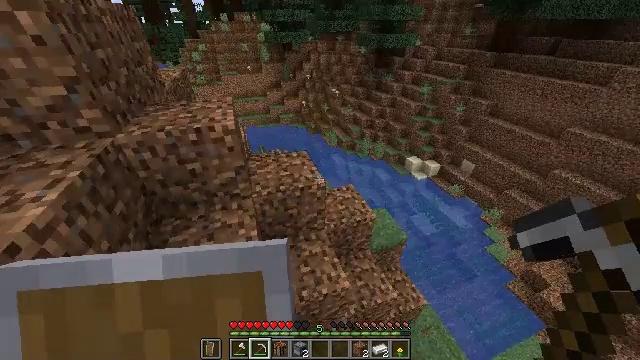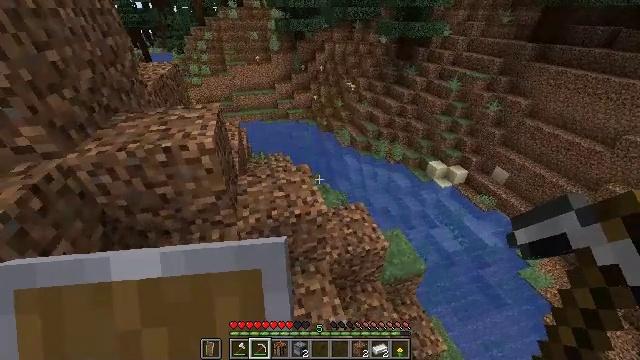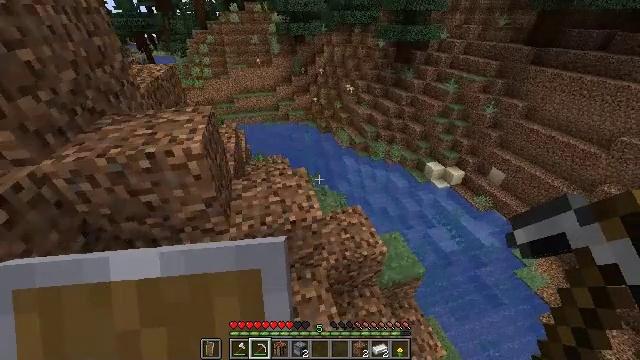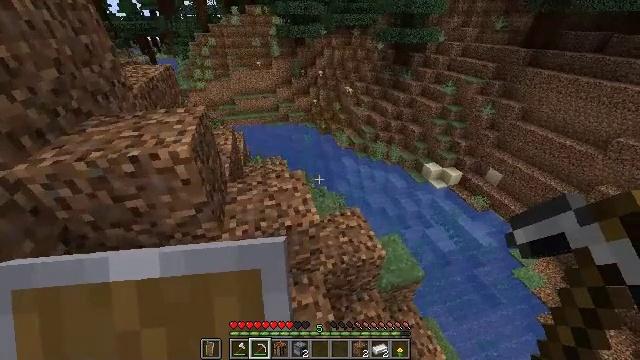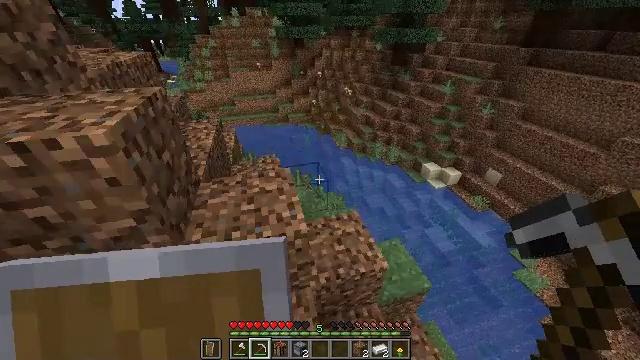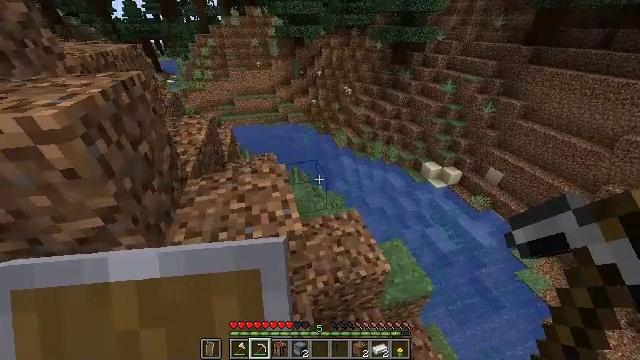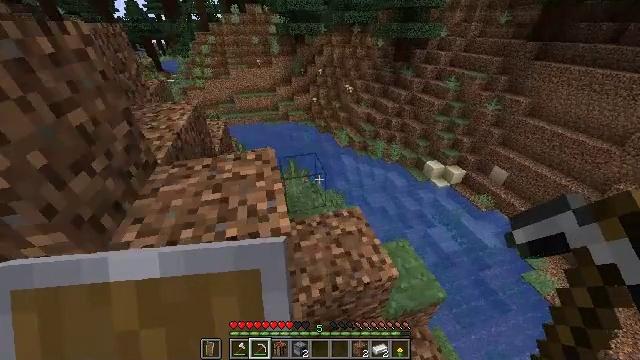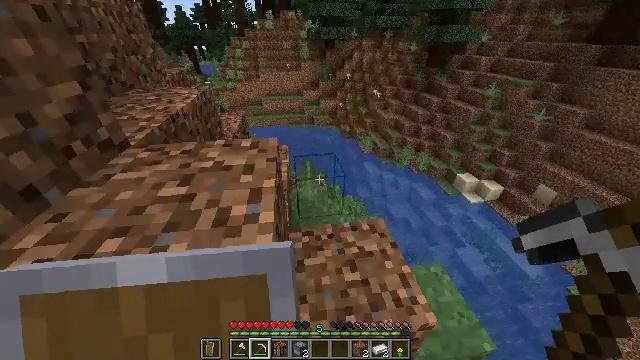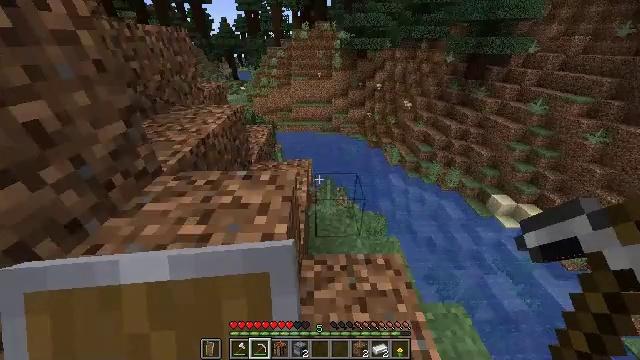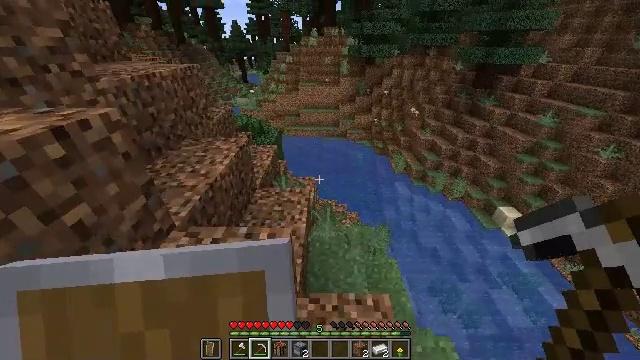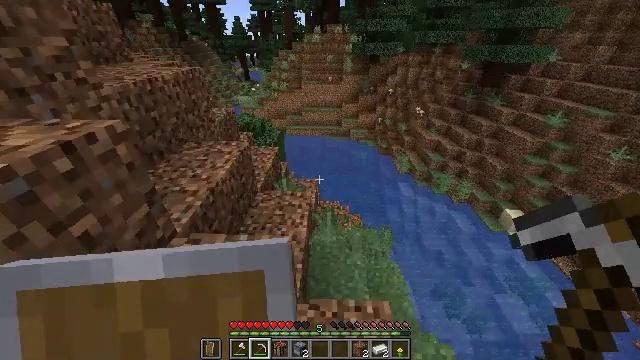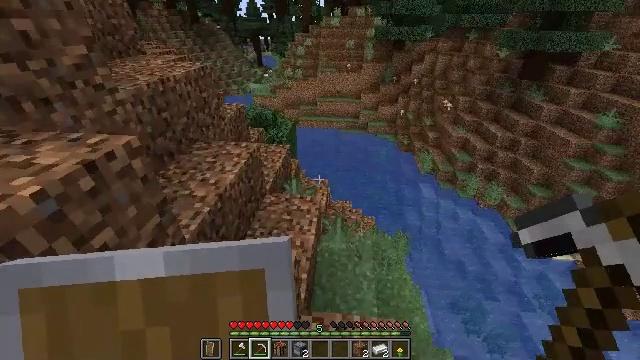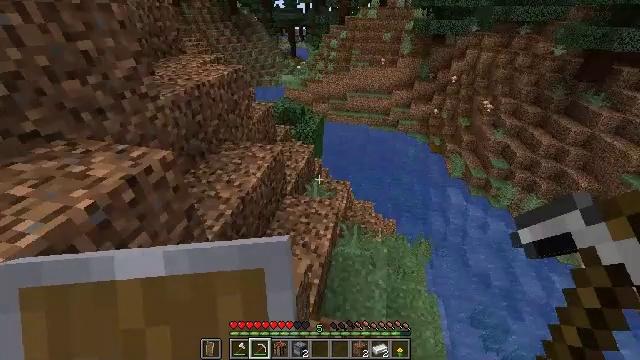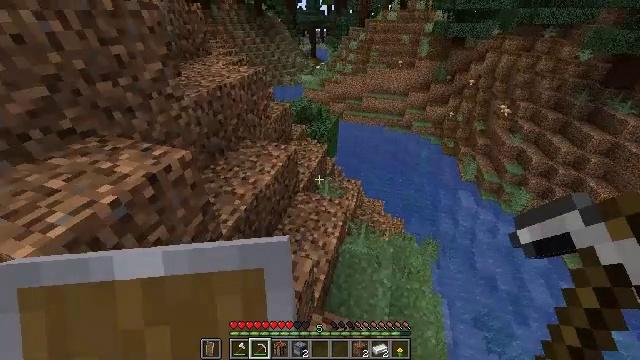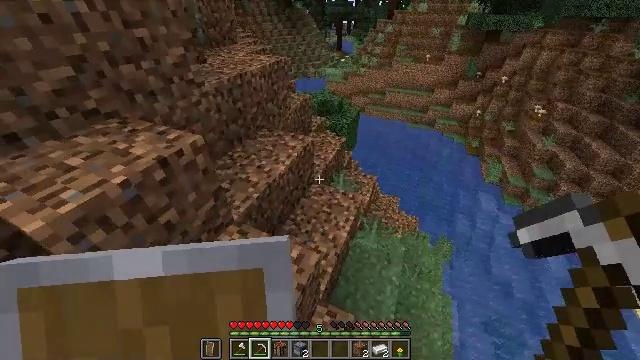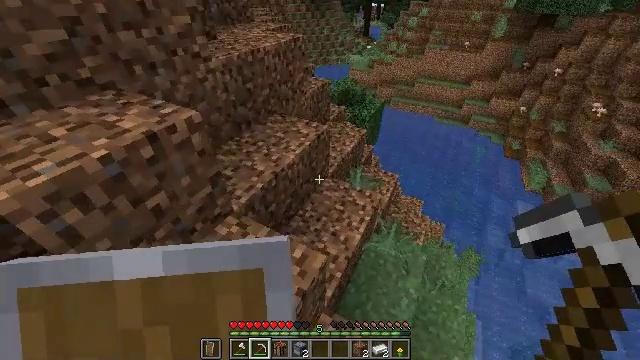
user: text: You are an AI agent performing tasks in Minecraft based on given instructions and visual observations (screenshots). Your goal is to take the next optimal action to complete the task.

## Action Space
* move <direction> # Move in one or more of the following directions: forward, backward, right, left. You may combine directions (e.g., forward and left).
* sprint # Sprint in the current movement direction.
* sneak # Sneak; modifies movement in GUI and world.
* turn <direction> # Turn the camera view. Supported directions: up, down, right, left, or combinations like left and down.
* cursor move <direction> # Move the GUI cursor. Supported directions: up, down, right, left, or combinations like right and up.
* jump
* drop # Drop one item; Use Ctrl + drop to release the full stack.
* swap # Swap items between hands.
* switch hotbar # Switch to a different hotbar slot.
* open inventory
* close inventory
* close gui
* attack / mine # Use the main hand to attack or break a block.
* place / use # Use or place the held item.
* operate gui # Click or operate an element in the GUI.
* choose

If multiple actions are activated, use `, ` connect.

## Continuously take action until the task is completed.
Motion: motion action
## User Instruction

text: Gather materials from the sweet berry bush.
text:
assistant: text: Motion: move forward, sprint, turn left, jump
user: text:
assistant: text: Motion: move forward, sprint, jump
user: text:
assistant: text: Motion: move forward, sprint, jump
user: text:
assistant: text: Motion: move forward, sprint, jump
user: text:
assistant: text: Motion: move forward, sprint, jump
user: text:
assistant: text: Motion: move forward, sprint, jump
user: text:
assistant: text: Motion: move forward, sprint, turn left and up, jump
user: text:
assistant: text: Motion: move forward, sprint, turn left and up, jump
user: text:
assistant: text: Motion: move forward, sprint, turn left, jump
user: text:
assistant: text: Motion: move forward, sprint, jump
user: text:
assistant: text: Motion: move forward, sprint, turn left and down, jump
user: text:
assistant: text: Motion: move forward, sprint, turn left and down, jump
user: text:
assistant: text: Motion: move forward, sprint, turn left and down, jump
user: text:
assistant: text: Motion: move forward, sprint, turn left and down, jump
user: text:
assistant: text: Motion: move forward, sprint, turn left, jump
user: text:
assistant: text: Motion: move forward, sprint, turn left, jump
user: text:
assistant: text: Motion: move forward, sprint, jump
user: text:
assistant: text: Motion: move forward, sprint, jump
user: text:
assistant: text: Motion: move forward, sprint, jump
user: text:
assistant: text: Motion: move forward, sprint
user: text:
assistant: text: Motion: move forward, sprint
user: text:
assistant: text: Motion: move forward, sprint
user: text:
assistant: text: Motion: move forward, sprint, jump
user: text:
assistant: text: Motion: move forward, sprint, jump
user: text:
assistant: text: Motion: move forward, sprint, jump
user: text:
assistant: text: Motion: move forward, sprint, jump
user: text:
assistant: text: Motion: move forward, sprint, jump
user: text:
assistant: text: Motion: move forward, sprint, turn right and up, jump
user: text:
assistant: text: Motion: move forward, turn right and up
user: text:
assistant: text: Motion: move forward, turn right